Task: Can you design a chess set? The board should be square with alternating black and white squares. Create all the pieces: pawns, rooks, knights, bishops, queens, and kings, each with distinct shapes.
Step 770:
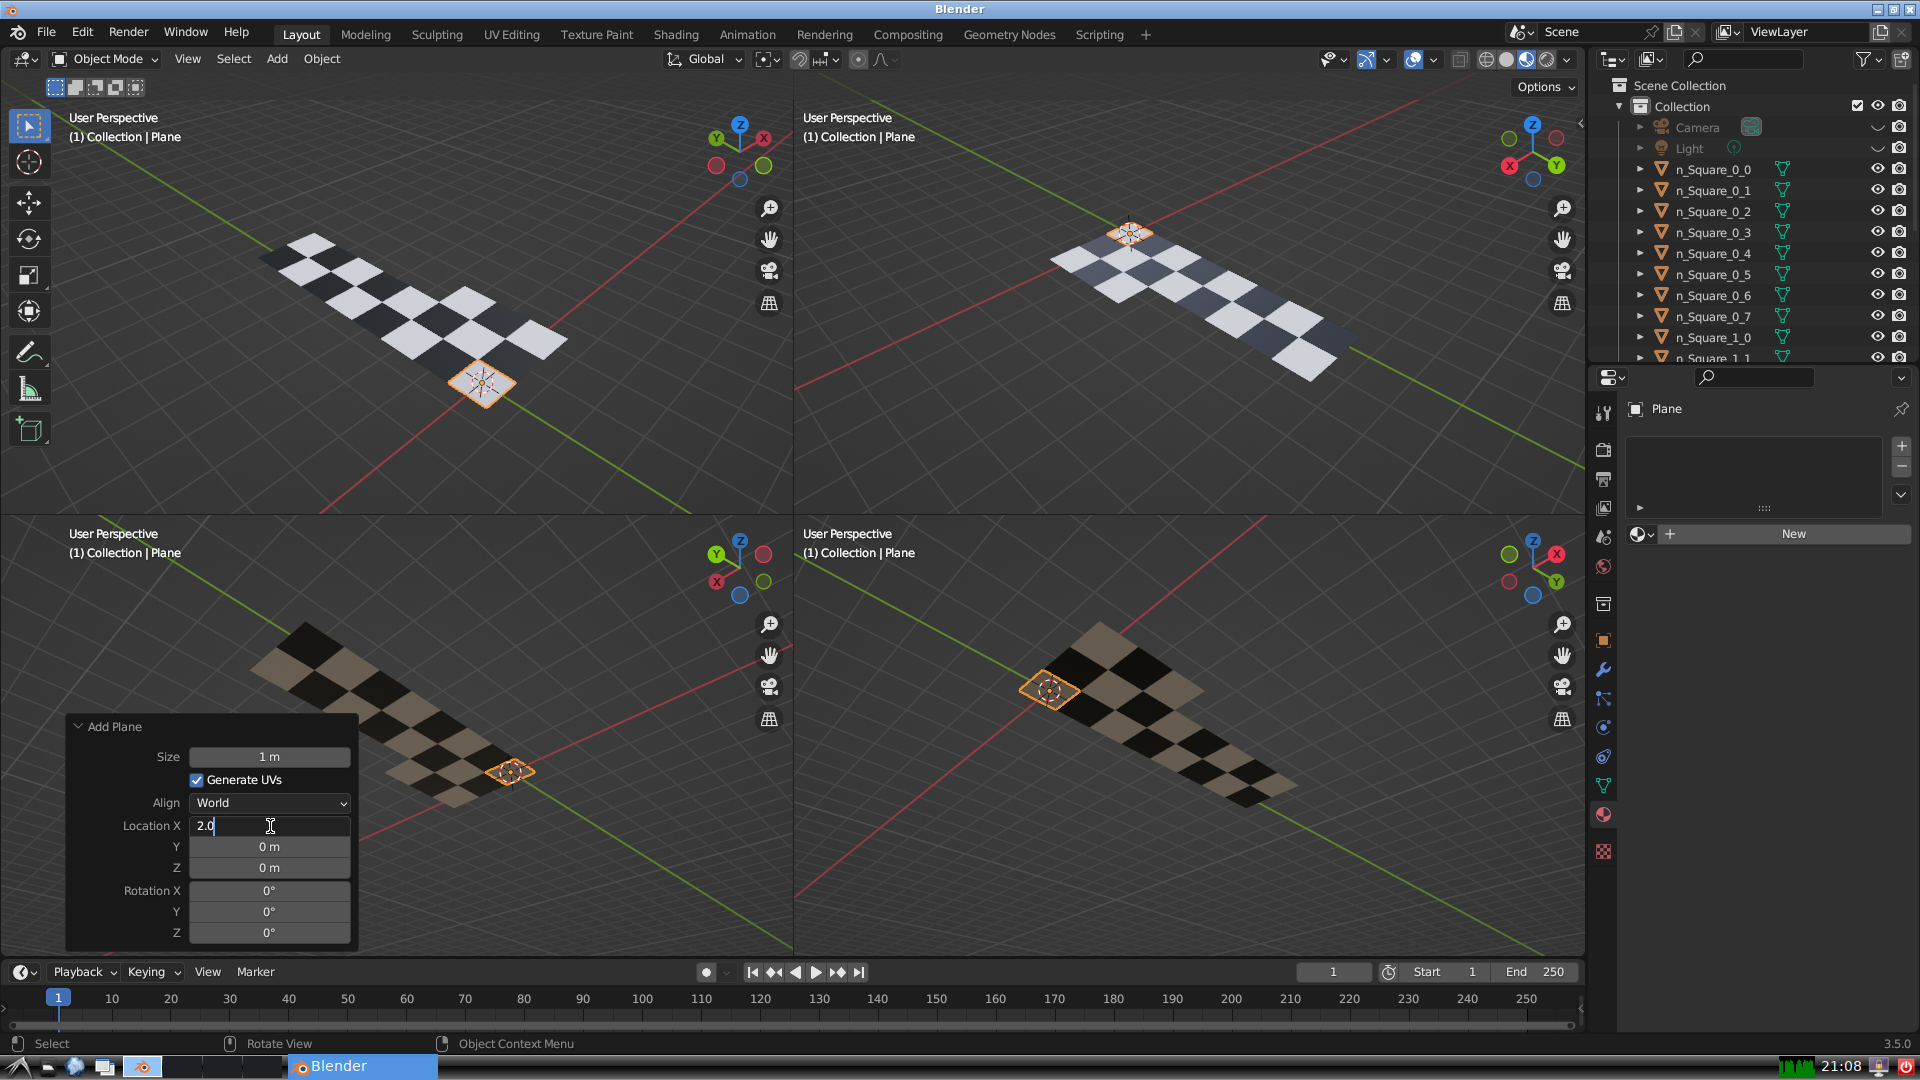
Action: {"key_press": ['Return']}